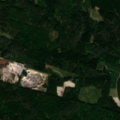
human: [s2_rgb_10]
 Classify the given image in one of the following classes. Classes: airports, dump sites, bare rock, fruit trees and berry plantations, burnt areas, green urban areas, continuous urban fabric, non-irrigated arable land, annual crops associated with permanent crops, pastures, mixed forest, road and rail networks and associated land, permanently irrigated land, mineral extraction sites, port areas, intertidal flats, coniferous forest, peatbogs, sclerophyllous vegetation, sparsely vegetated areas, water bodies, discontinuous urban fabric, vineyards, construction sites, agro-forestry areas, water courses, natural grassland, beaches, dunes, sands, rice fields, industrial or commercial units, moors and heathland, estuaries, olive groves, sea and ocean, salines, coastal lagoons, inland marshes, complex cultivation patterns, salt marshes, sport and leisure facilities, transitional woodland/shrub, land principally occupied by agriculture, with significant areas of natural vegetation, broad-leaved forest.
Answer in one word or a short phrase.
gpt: broad-leaved forest, coniferous forest, mixed forest